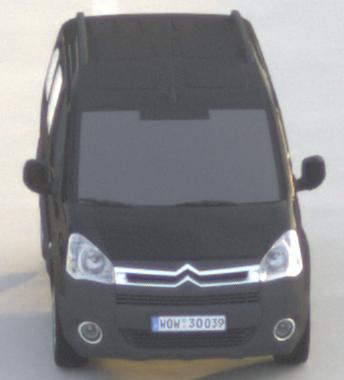
Make: Citroen
Model: Berlingo Kombi VTi 120
Detailed model: Berlingo (II) Kombi
Model produced from: 2009/12
Model produced until: 2012/03
Doors: 5
Color: black
Road condition: dry road
Daytime: sunrise or sunset
Contrast: low contrast